Question: I follow <URL> in Android Dev site
In 'onCreate' of 'ActionBarActivity.class' I add tab like this;
'''
Tab tab = actionBar.newTab()
.setText(R.string.artist)
.setTabListener(new TabListener<ArtistFragment>(
this, "artist", ArtistFragment.class));
actionBar.addTab(tab);
'''
so, I will have 'ArtistFragment extend Fragment' but I'm not sure how to add 2 fragment(ListFragment and DetailFragment) inside 'ArtistFragment' What would be inside 'ArtistFragment.class'?

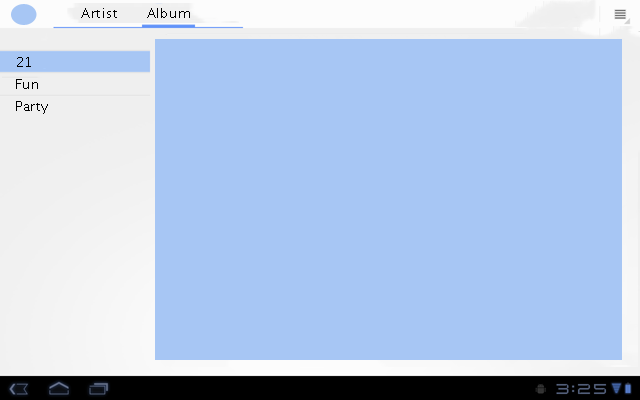
Answer: Android doesn't support fragment in fragments (for now). You should try to make a layout that supports 2 fragments that communicate with your activity instead OR 1 fragment which handles the work that both fragments would do.